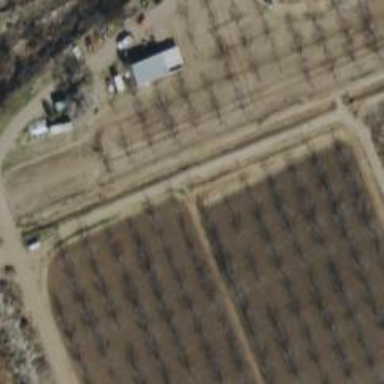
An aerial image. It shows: Orchard.